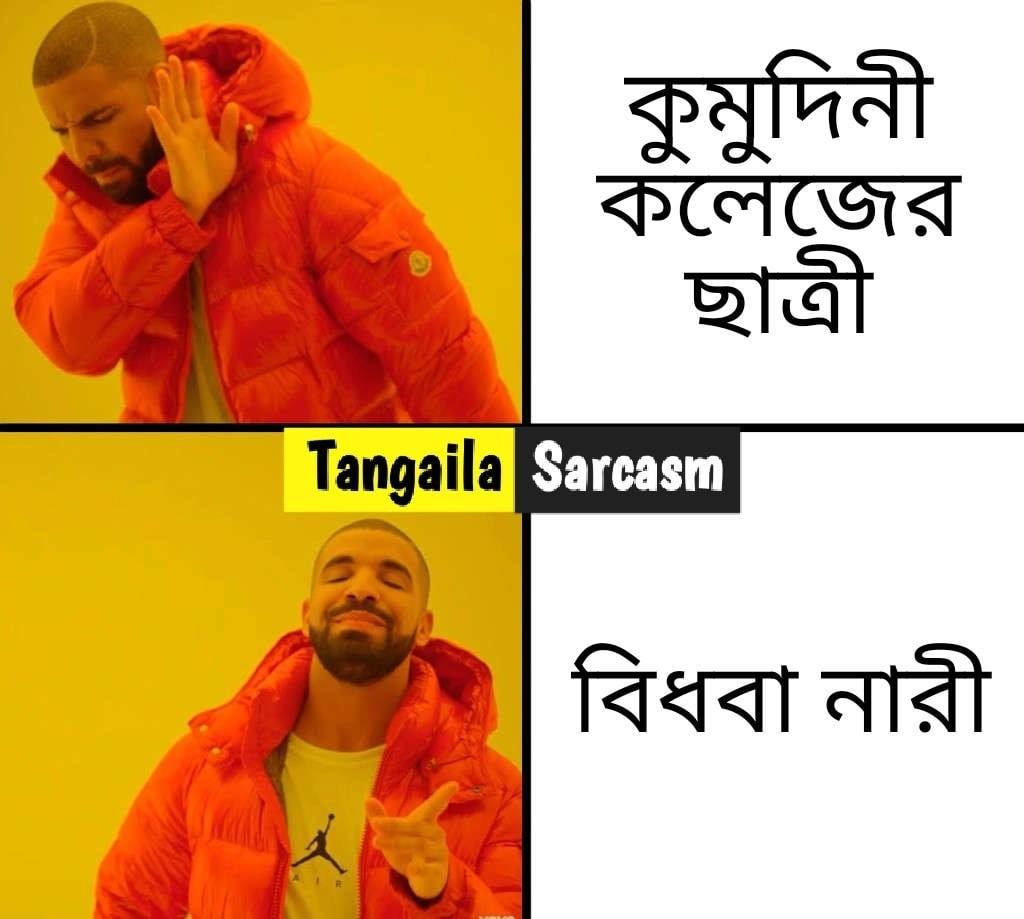
Caption: কুমুদিনী কলেজের ছাত্রী    বিধবা নারী
Label: hate